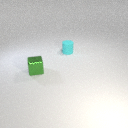
small green metal cube to the left of small cyan rubber cylinder